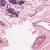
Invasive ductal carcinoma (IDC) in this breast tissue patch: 0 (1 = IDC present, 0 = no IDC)